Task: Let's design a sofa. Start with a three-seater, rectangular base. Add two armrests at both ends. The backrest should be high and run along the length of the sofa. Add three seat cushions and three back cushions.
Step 154:
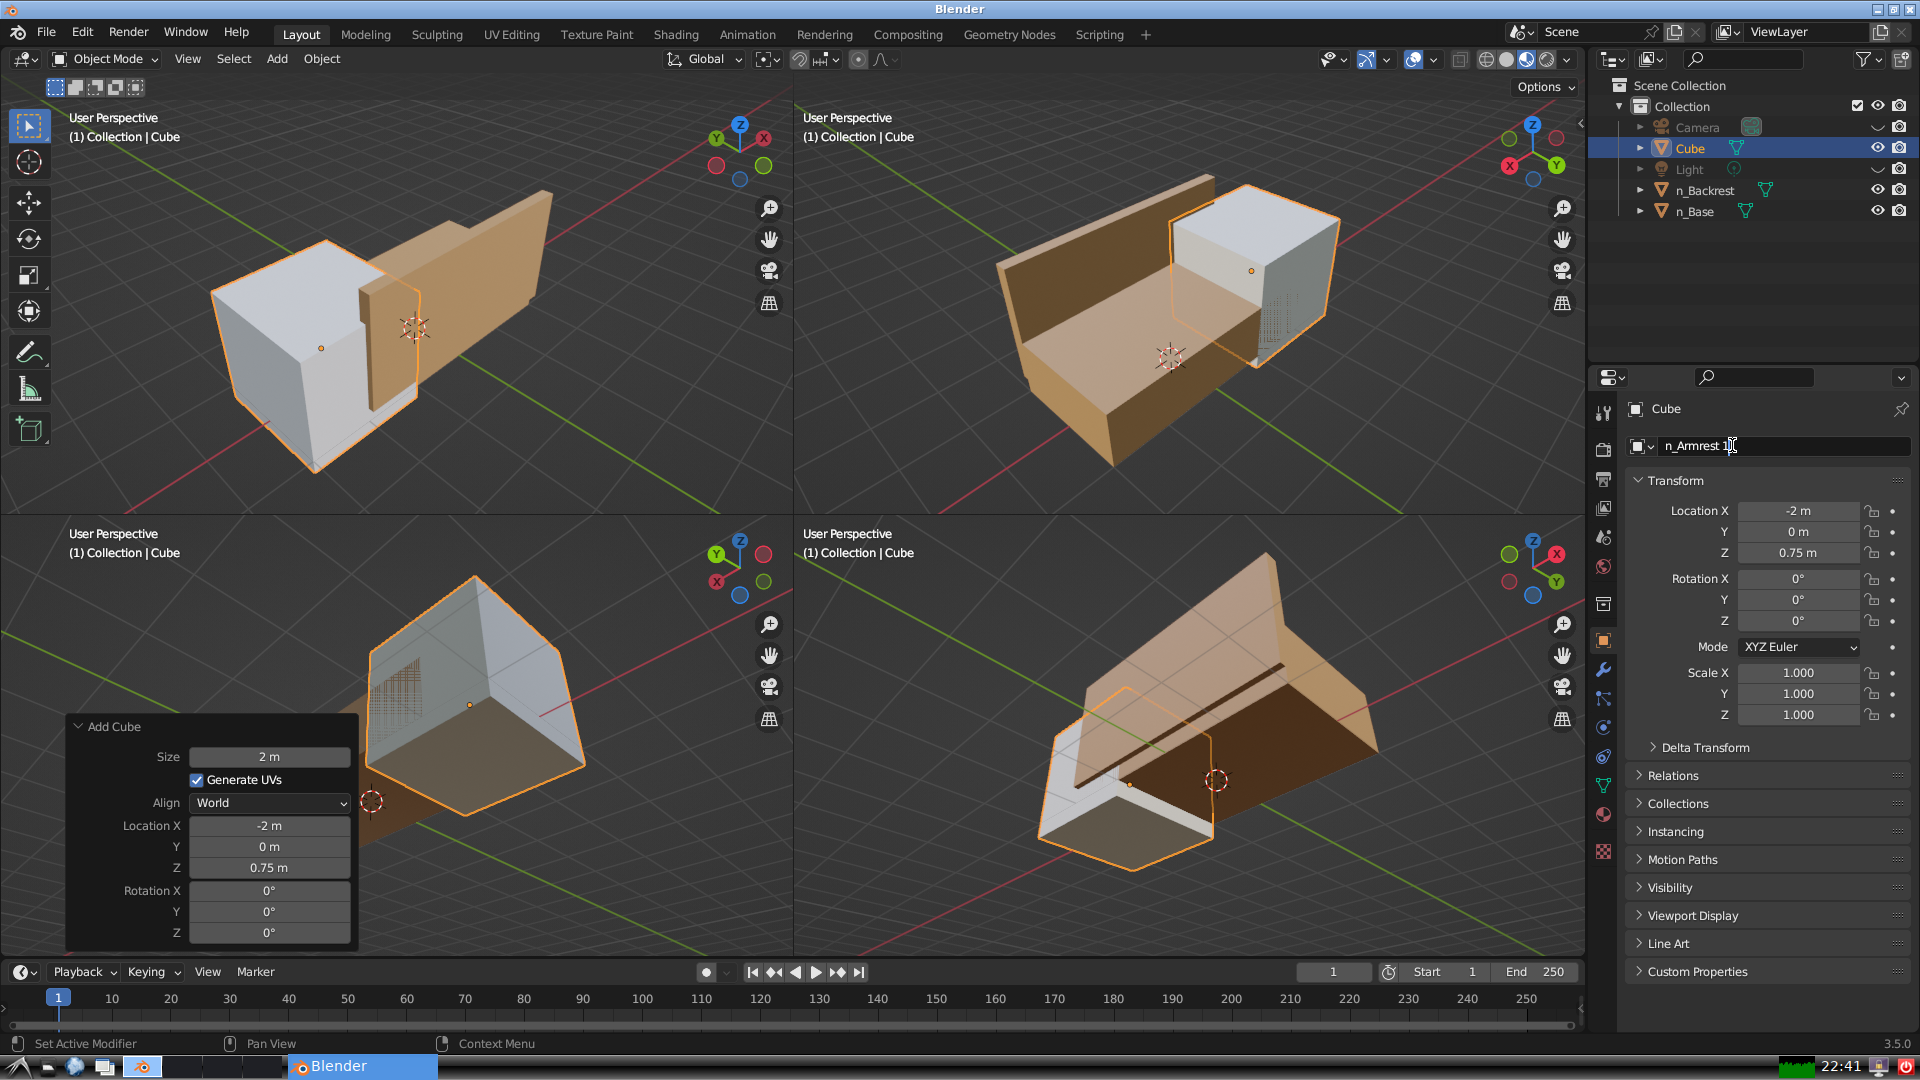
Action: {"key_press": ['Return']}